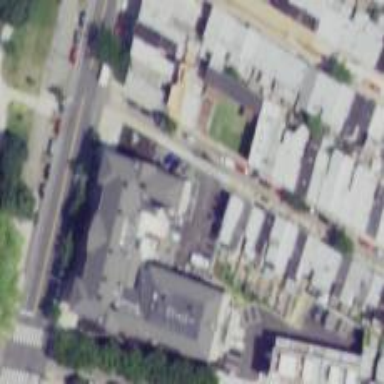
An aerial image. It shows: Historic apartment building that used to be school.